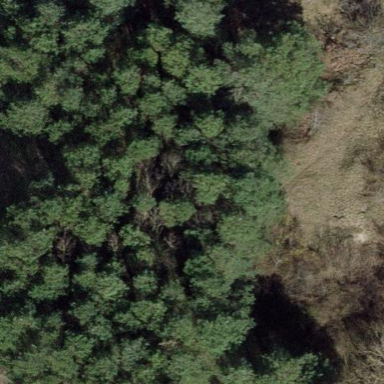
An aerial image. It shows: Forest with needle-leaved trees.